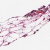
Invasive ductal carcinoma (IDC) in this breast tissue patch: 0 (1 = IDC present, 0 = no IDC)